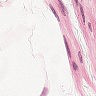
Metastatic tissue present: no